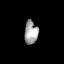
Tissue: lung
Cell type: Epithelial cells
Senescence score: 0.2293
Nuclear area (px): 310
Mean DAPI intensity: 163.842